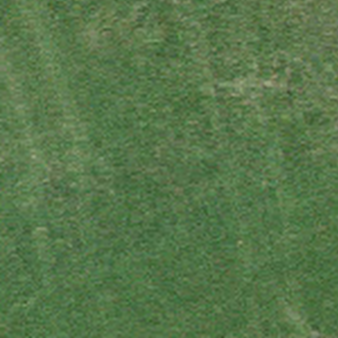
Label: other